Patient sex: F
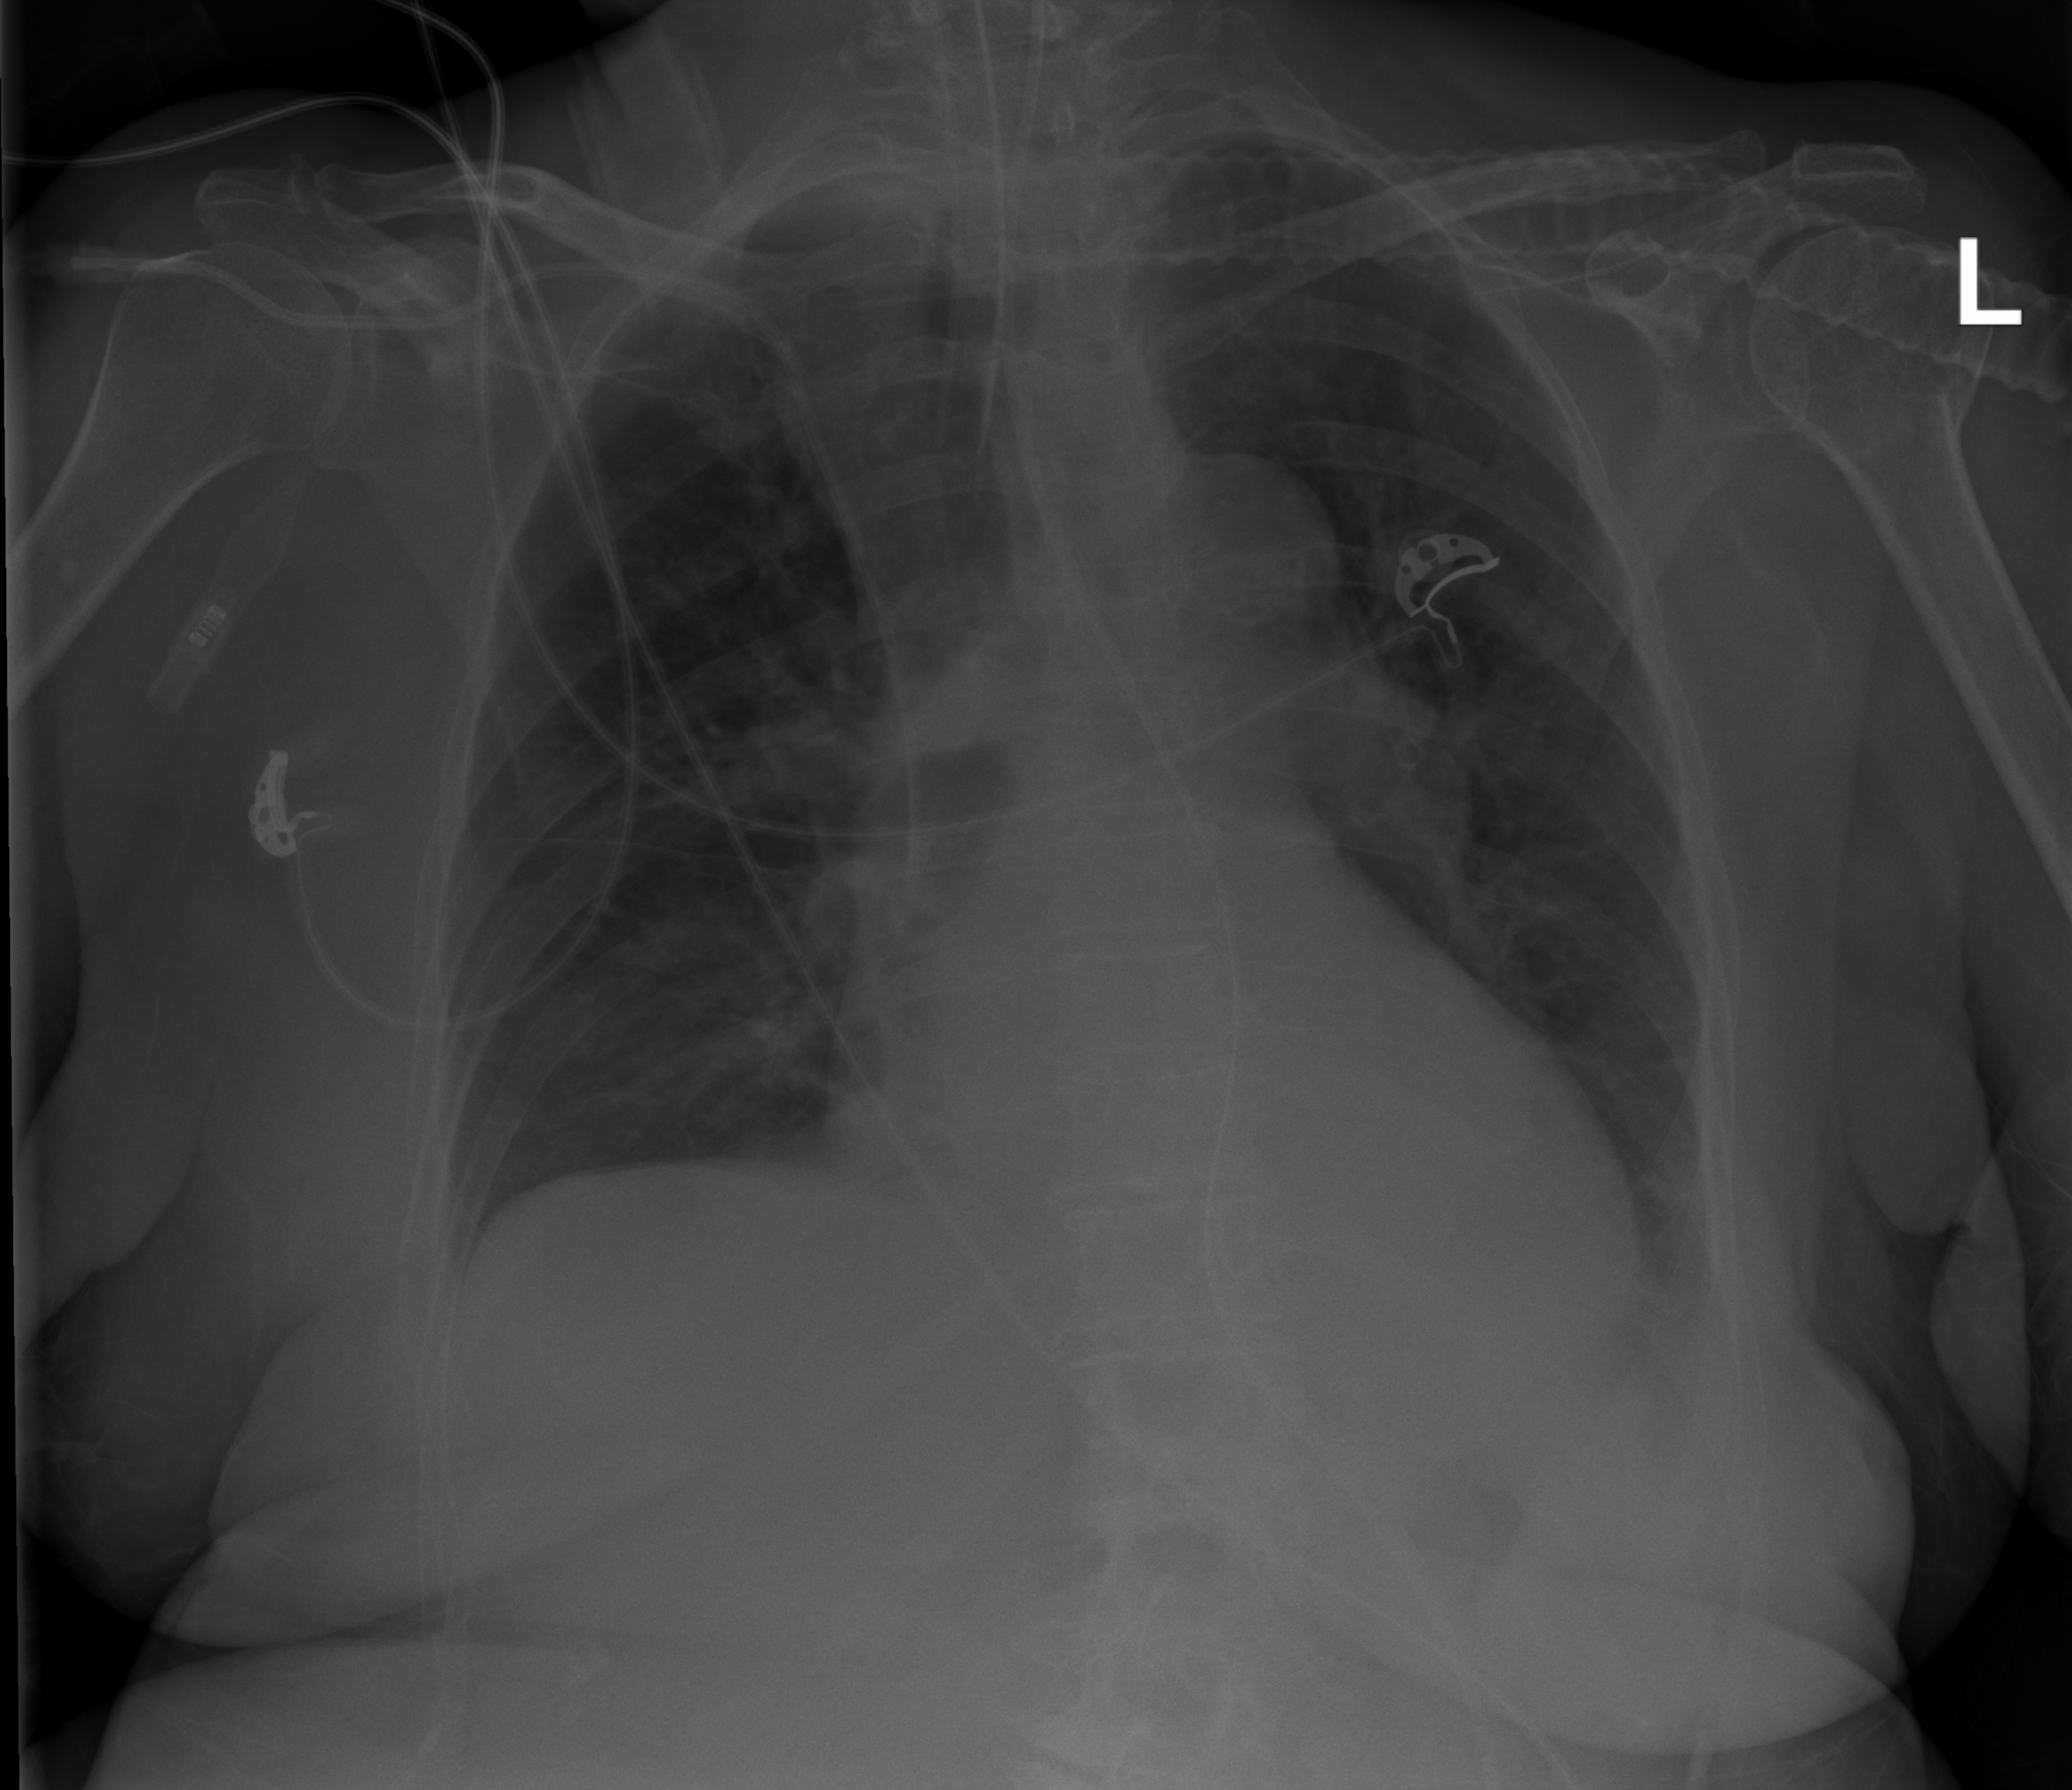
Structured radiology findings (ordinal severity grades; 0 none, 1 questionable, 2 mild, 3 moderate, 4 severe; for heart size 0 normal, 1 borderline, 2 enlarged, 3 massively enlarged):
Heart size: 2
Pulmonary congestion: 0
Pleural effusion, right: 0
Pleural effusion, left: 2
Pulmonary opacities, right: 0
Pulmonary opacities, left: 0
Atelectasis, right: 0
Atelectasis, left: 2